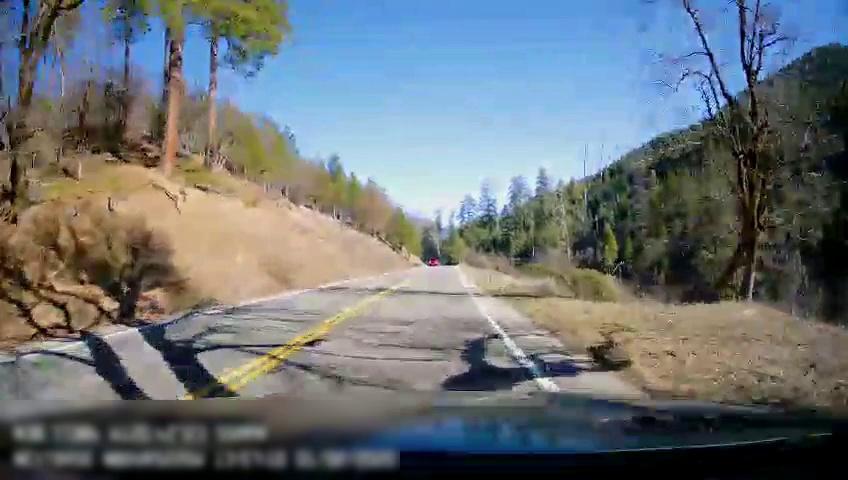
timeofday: Day
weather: Sunny
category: Drivable Space
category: Drivable Space
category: Lanes | Opposite Lane
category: Lanes | Current Lane
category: Lanes | Opposite Lane
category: Lanes | Current Lane